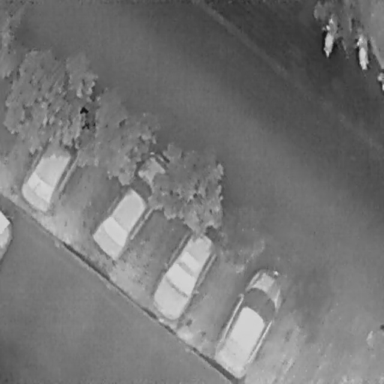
There are three Bicycles in the infrared image.